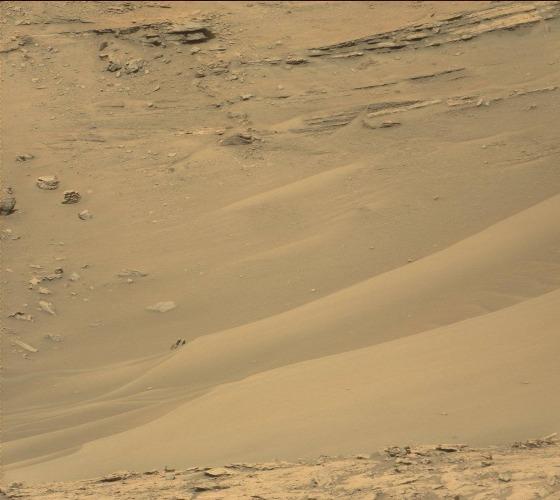
Terrain classes present: Bedrock, Gravel / Sand / Soil, Rock